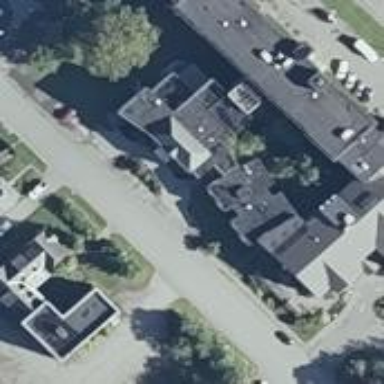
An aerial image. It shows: Nursing home.